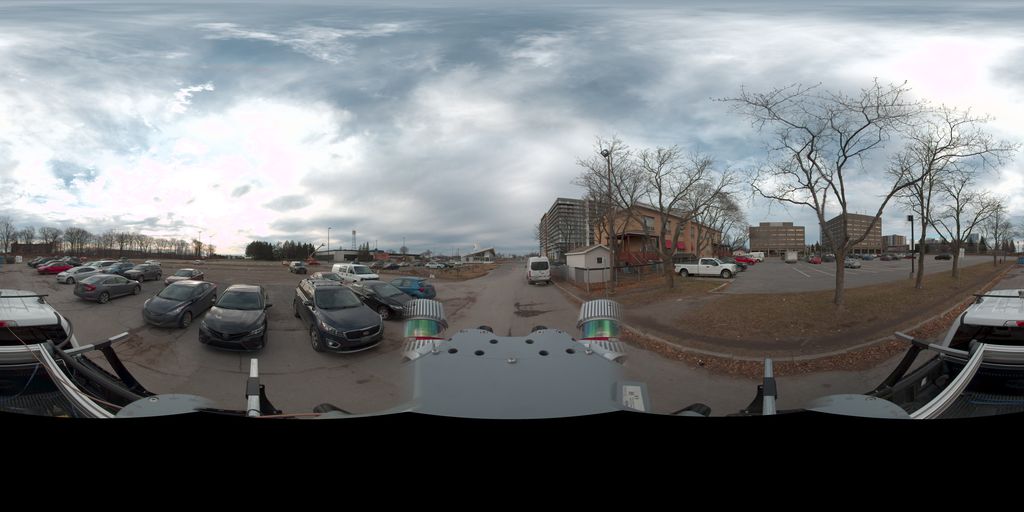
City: quebec_city